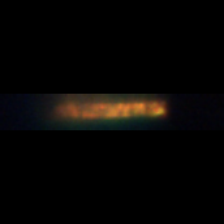
Taxon: Leptocylindrus
Group: Diatoms